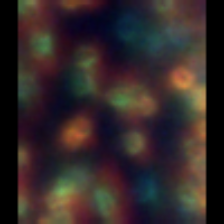
Taxon: Phaeocystis
Group: Other